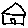
Label: house